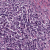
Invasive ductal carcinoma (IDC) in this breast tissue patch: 1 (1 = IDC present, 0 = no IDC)